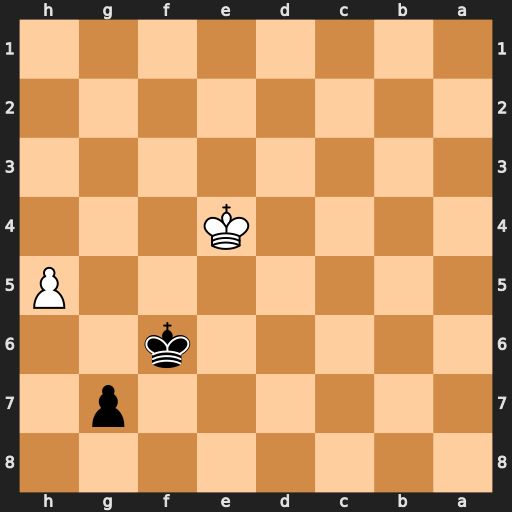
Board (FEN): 8/6p1/5k2/7P/4K3/8/8/8
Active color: b
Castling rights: -
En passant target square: -
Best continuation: Kg5 h6 Kxh6 Kf5 Kh5